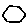
Label: hexagon